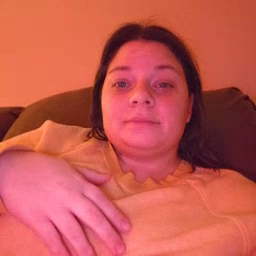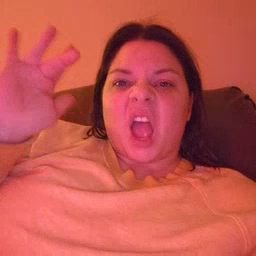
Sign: yucky